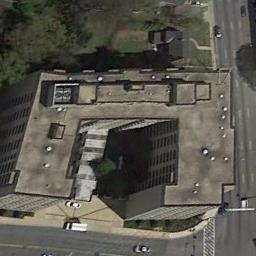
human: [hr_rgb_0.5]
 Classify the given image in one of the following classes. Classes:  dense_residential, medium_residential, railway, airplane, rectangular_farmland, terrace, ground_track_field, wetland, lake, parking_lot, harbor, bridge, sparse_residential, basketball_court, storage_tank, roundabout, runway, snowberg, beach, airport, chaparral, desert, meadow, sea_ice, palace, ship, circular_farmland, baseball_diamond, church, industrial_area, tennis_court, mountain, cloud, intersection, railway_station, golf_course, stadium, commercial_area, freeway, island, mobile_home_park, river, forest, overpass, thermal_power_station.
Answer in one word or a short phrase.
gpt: commercial_area